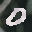
Label: 0